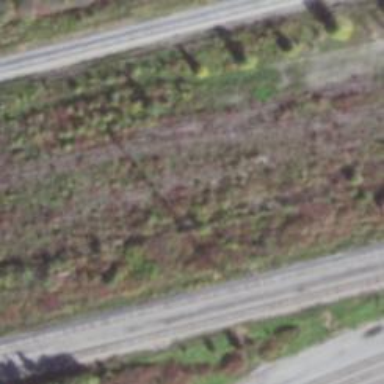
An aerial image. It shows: Disused railway.